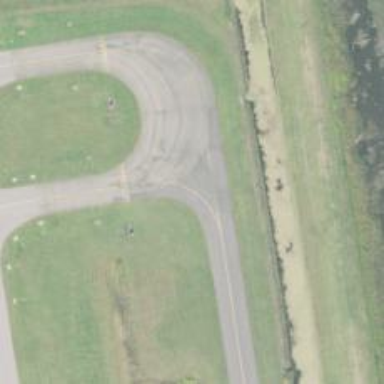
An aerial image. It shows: Image of taxiway at airport.